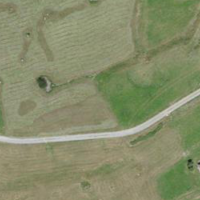
EUNIS habitat code: 26
Species observed at this site:
Centaurea scabiosa